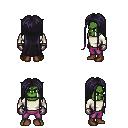
a pixel art fantasy rpg character, male body template, orc, green skin, white long-sleeve shirt, magenta pants, raven extra-long hairstyle, metal gloves, brown shoes, four views (front, back, left, right), 2x2 character sprite sheet, small pixel art, hard edges, no anti-aliasing